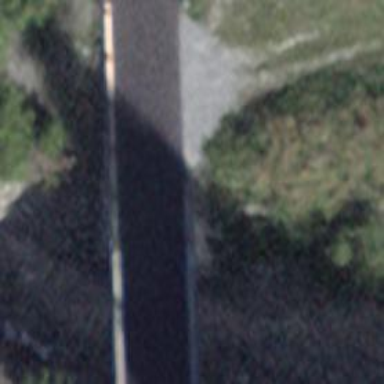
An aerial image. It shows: Secondary road bridge with asphalt surface. The road does not have sidewalk.